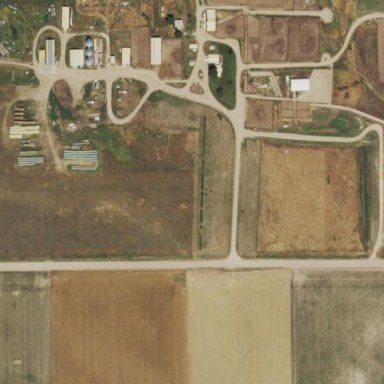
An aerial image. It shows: Farmyard with feedlot farming system.